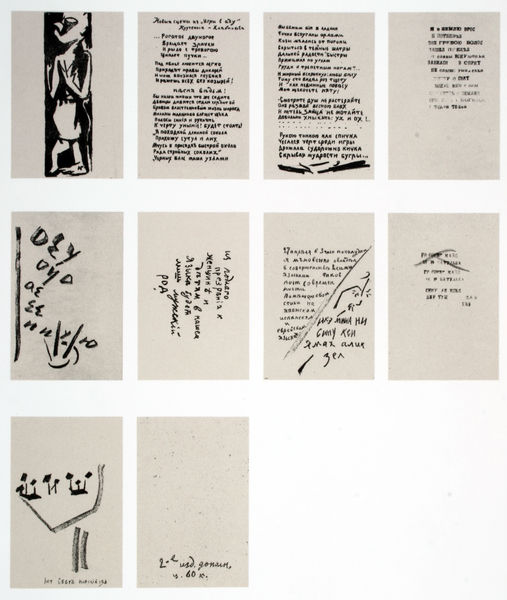
Titel: Explosion
Künstler: Kasimir Malewitsch
Standort: (Seriendruck)
Schlagwörter: blätter, feder, mann, weiß, dreieck, kirchner, braun, frau, grau, schwarz, skizze, zeichen, zeichnung, beige, expressionismus, rock, arme, mensch, signatur, felder, figur, blatt, musik, holzschnitt, japan, schrift, bilder, papier, noten, studie, russland, abstrakt, grafik, graphik, klein, linien, figuren, karten, zahlen, japanisch, schriftzeichen, foto, tusche, buch, expressionistisch, druck, druckgraphik, linolschnitt, schnitt, schwarz-weiß, druckgrafik, radierung, stich, noir, seite, text, buchstaben, schriften, quer, worte, bleistift, pinsel, stift, tinte, kollage, china, diagonal, serie, seiten, zeichnen, brief, angewinkelt, gedicht, sammlung, zeilen, absatz, skizzen, buchseiten, format, verse, gedruckt, typografie, texte, handschrift, kandinsky, symbole, drucke, russisch, schwaz, poesie, zeichnungen, zeichung, musiknoten, croquis, dessin, zehn, mathematik, wörter, abstrait, genua, hebräisch, kritzelei, montage, chinesich, gedichte, kalligrafie, feuilles, asiatique, postkarten, noir et blanc, hommes, livre, art, konkret, musique, spiegelschrift, gekritzelt, variation, satzspiegel, figure, feuillet, portfolio, sonett, composition, dessins, ß, #, lettres, notes, 10, konvolut, mots, ulebilder, blblätter, seien, dey, pages, mot, langue, courrier, sigles, receuil, note, illusrtration, tecte, poeme